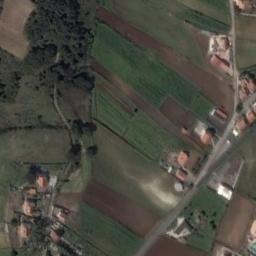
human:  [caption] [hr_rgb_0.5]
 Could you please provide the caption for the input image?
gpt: Many irregularly shaped brown and green mixed farm fields with several paths and many buildings .

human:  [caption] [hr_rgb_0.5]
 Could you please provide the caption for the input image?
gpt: There is a winding path through the green terraces .

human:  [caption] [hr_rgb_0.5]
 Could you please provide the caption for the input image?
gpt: The bare and green terrace is next to some houses and trees .

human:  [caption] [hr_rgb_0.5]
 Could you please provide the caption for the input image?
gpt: Many buildings are on the terraces .

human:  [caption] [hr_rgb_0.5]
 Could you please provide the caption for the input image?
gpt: There are some buildings beside the terraces .